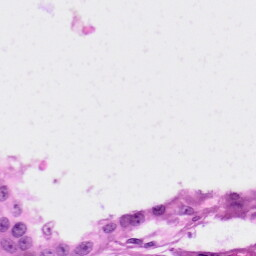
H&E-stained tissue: Skin